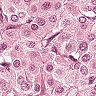
Metastatic tissue present: yes